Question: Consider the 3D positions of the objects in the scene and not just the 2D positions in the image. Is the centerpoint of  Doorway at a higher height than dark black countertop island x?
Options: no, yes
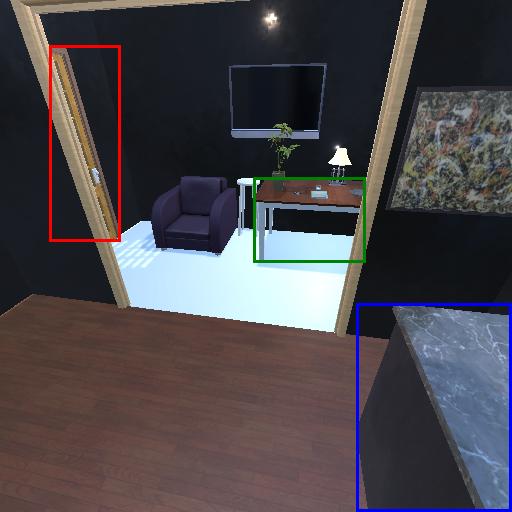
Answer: no